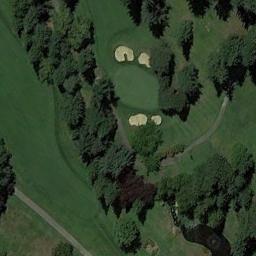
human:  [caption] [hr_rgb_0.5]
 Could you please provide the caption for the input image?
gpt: There are a few bunkers and a few paths on the large green lawn on the golf course and many trees .

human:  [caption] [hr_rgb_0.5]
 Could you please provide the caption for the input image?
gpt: There are three large bunkers and two paths .

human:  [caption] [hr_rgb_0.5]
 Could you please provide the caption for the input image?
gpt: The golf course has a putting green, Some fairways, Roads, Barrier trees and four sandpits .

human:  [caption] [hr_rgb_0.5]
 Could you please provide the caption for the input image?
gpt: Numerous  trees are next to the golf course .

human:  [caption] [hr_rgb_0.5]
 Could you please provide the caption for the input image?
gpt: There are four bunkers and some green trees on the golf course .